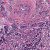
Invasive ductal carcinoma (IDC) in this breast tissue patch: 1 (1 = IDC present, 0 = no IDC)